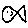
Label: fish